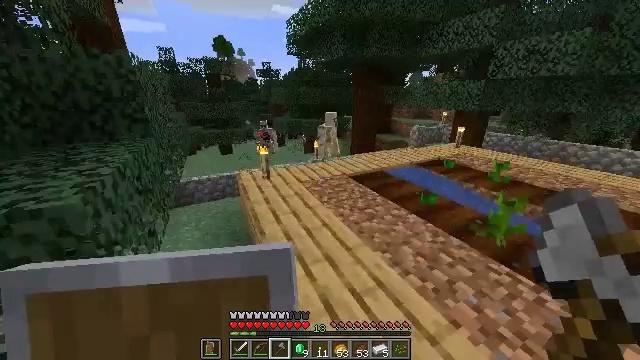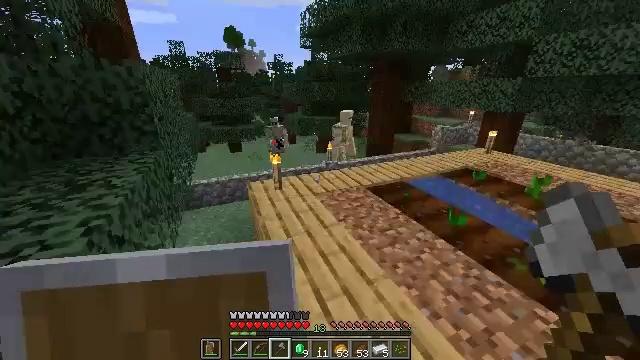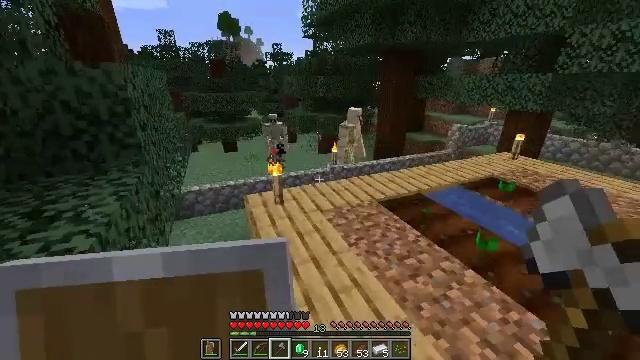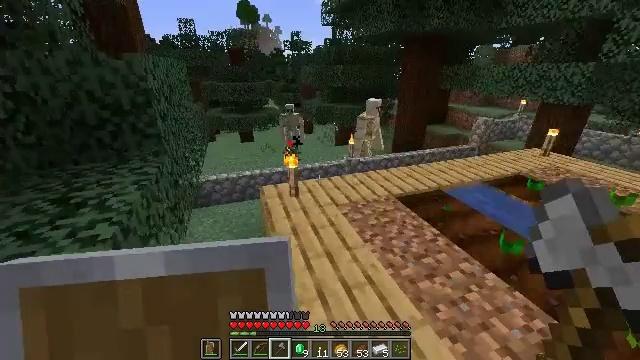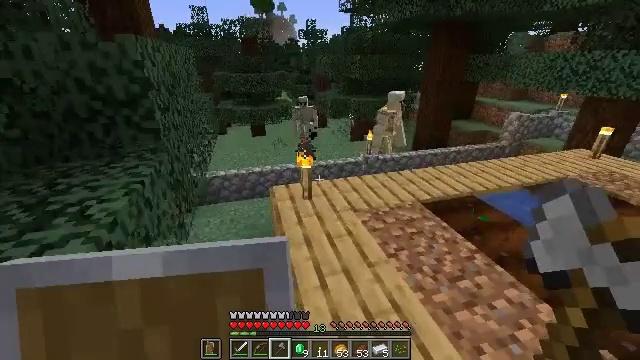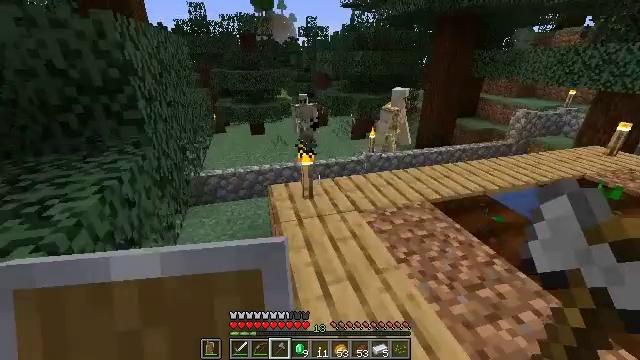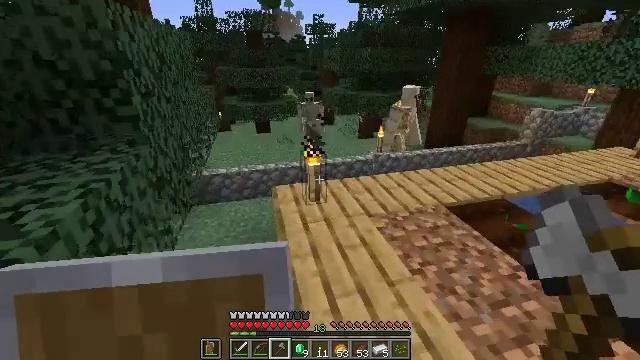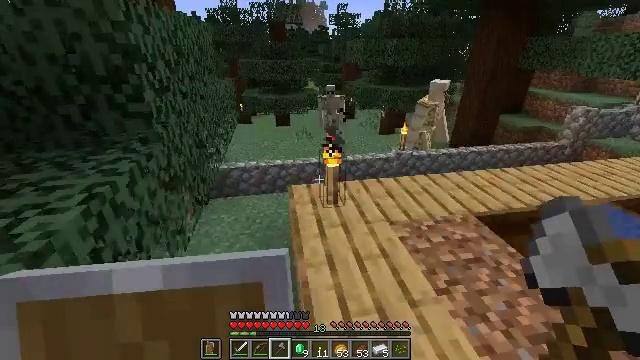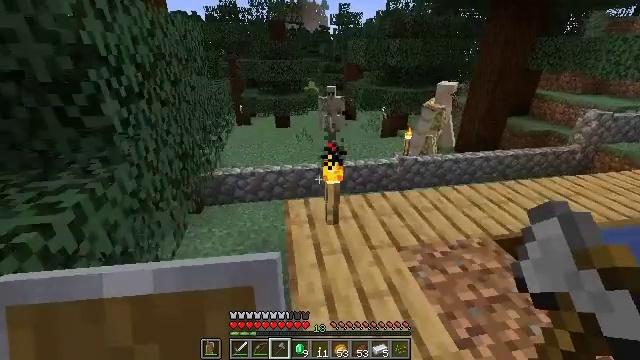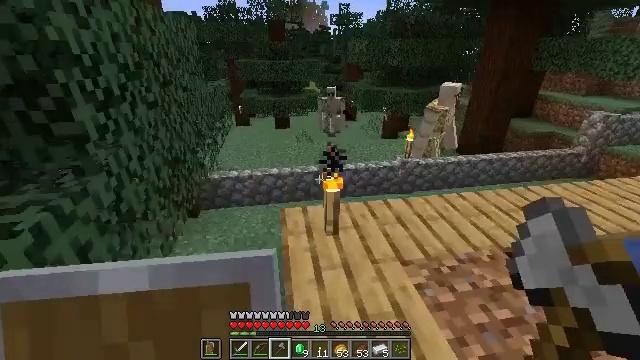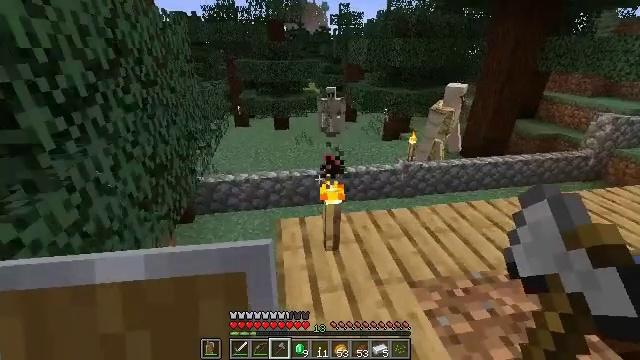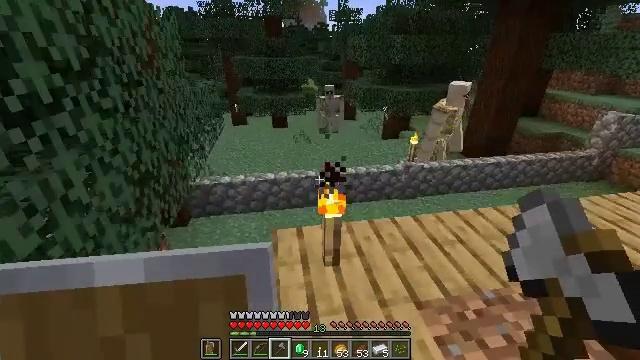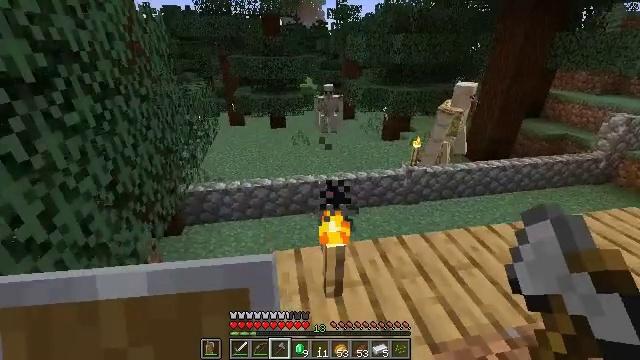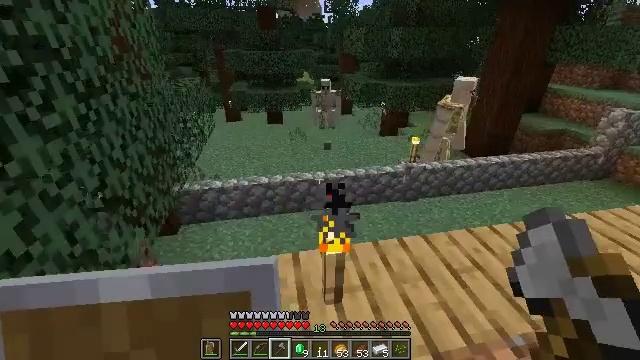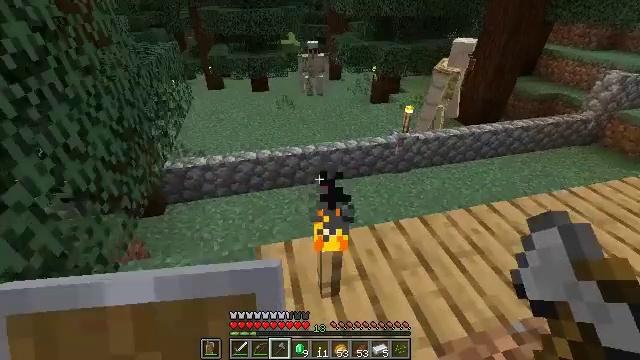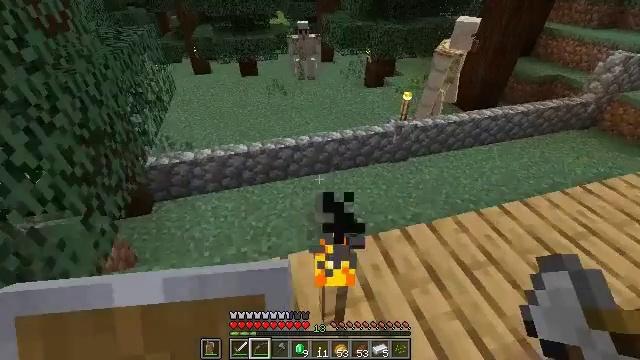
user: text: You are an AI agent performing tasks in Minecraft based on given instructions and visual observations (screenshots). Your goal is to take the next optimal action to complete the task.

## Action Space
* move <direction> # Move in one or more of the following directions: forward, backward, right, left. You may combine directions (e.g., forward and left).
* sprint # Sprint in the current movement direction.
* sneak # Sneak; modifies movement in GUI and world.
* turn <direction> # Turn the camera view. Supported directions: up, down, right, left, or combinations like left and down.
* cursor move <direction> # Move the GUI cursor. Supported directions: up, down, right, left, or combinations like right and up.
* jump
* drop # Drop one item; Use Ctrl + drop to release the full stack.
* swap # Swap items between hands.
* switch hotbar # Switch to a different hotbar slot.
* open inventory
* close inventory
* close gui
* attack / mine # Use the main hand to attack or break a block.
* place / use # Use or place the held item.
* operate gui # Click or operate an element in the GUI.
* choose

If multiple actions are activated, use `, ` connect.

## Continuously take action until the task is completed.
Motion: motion action
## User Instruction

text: Gather cobblestone wall segments.
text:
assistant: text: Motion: move forward, turn left
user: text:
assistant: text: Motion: move forward
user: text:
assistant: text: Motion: move forward, turn left and down
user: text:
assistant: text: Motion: move forward, turn left and down
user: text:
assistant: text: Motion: move forward
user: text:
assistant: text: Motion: move forward, turn left
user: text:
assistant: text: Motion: move forward, turn left and down
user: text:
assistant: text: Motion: move forward, switch to hotbar 3
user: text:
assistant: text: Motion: move forward, switch to hotbar 3
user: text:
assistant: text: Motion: move forward, switch to hotbar 3
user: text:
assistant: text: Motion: move forward
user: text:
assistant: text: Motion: move forward
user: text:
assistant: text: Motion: move forward, turn down
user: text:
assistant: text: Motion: move forward, turn right and down
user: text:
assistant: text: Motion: move forward, turn right and down, switch to hotbar 2
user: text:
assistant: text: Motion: move forward, switch to hotbar 2
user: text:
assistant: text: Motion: move forward, turn right
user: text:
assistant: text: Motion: move forward, turn right
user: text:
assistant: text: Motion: close inventory
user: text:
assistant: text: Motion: close inventory
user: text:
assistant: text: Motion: open gui
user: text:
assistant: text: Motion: cursor move right and down
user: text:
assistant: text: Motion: cursor move right and down
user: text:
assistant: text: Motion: sneak
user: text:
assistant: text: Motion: sneak
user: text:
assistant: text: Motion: sneak, cursor move right
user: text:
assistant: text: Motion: sneak
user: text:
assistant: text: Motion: sneak
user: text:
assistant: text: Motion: sneak
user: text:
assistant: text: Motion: sneak, operate gui